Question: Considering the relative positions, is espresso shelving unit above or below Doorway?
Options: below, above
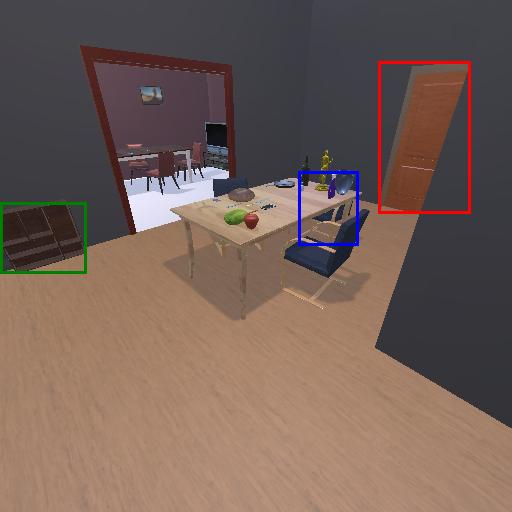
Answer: below